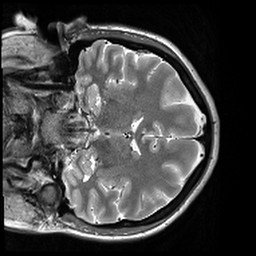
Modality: T2w
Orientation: coronal
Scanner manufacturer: siemens
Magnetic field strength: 3 T
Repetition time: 9.86 s
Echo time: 0.05 s